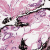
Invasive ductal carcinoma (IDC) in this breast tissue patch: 0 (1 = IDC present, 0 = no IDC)